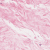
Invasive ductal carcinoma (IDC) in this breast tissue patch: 0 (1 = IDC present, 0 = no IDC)